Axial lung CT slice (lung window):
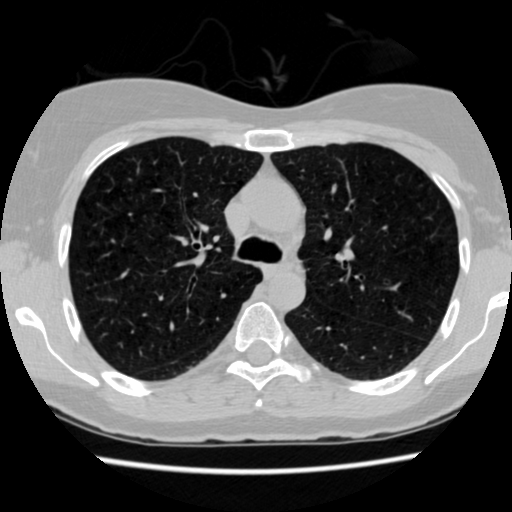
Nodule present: no